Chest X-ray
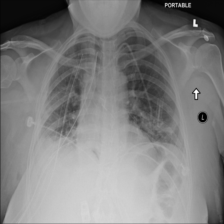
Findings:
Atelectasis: negative
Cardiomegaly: negative
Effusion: positive
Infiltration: negative
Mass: negative
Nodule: negative
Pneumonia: negative
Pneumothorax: positive
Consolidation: negative
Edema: negative
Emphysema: negative
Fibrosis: negative
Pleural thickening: positive
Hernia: negative